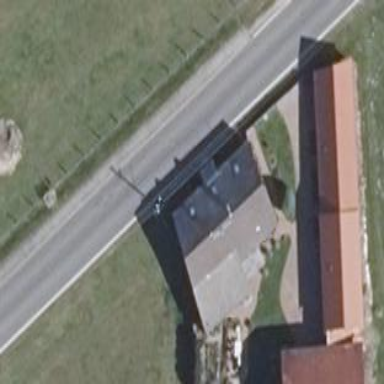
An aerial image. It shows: House with flat light gray roof.